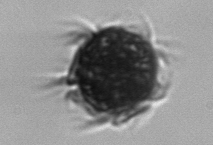
Label: Mesodinium